Question: What is the reading of this measurement?
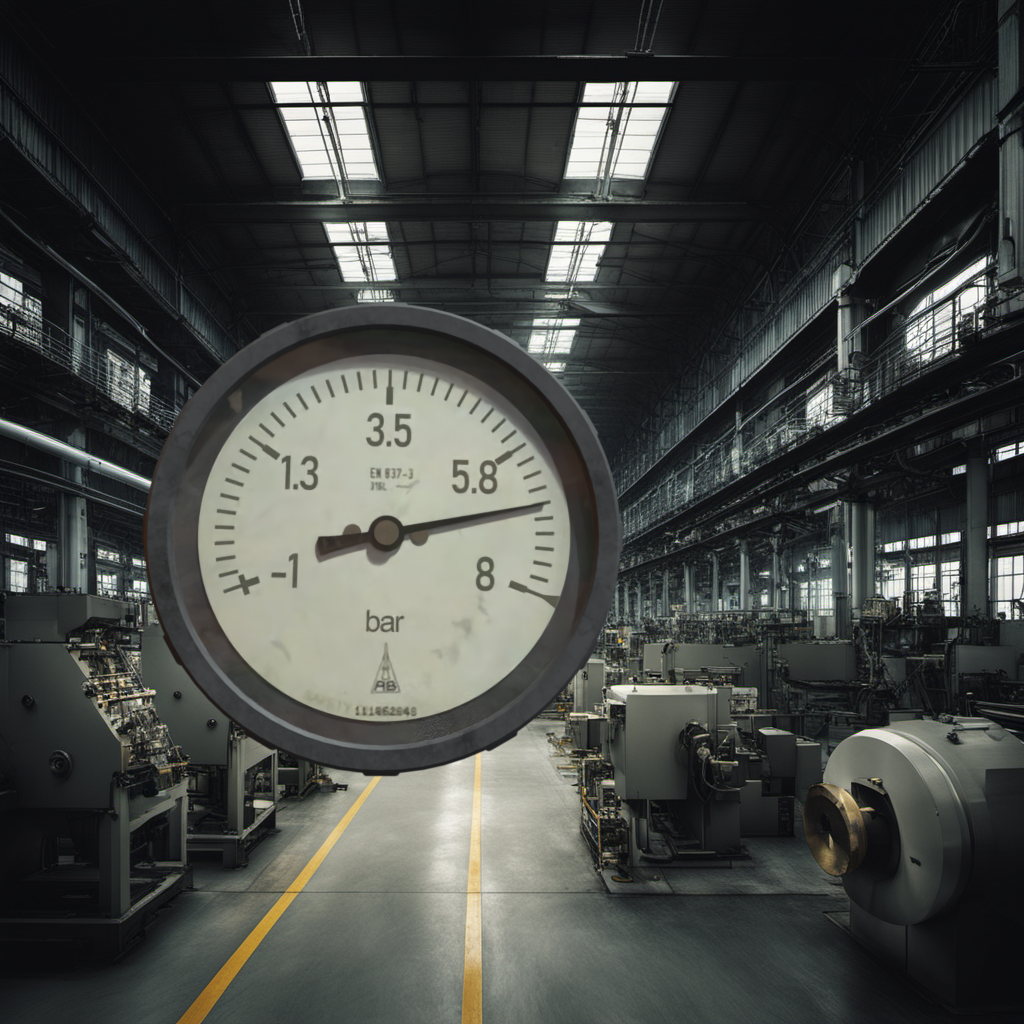
Answer: The result is 6.6
Question: What is the range of this measurement?
Answer: The range is from -1 to 8
Question: What is the minimum and maximum reading range of the measurement in the image?
Answer: The minimum value is -1 and the maximum value is 8